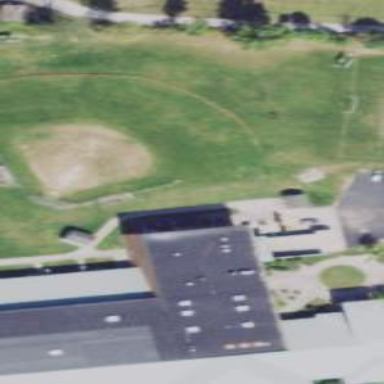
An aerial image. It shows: Softball pitch for leisure sports.